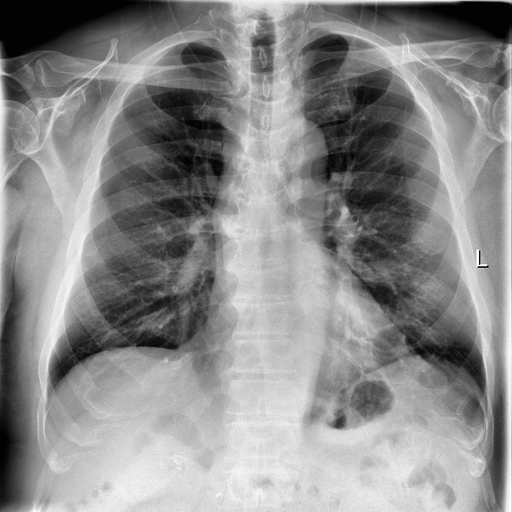
Finding: NORMAL